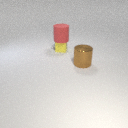
small yellow rubber cube to the left of large brown metal cylinder